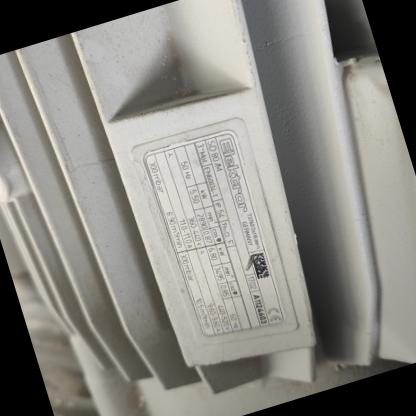
Klasa: tabliczka-znamionowa